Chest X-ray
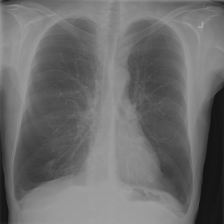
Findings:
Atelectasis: negative
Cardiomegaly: negative
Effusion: negative
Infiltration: negative
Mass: negative
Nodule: negative
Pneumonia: negative
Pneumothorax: negative
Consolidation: negative
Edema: negative
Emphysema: negative
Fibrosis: negative
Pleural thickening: negative
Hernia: negative